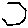
Label: hexagon